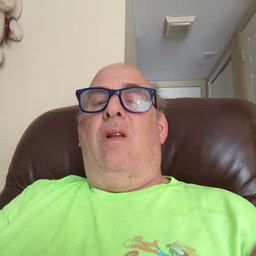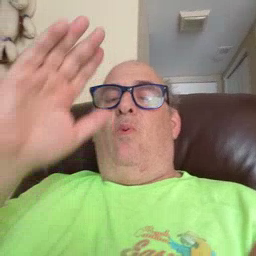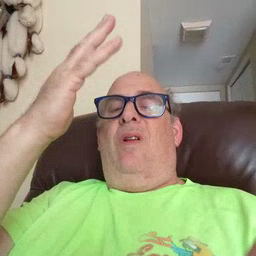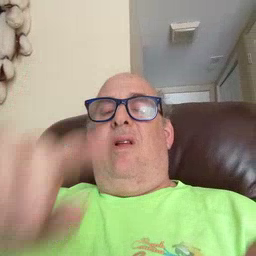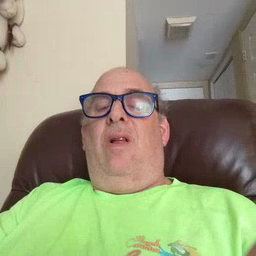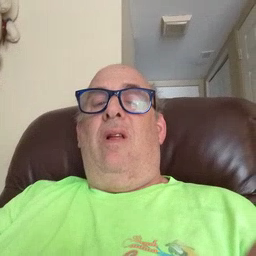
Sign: tree